Question: I am interested in saving a two dimensional matrix into a group of three arrays into a txt file.
Specifically, I want to be able to save '(u[0,:], u[1,:], u[2,:])' as array0.txt '(u[1,:], u[2,:], u[3,:])' as array1.txt and '(u[2,:], u[3,:], u[4,:])' as array2.txt and so on.
However, I am having problem with 2 issues.
1. I do not know exactly how to go about creating this saving loop
2. When I save three rows into a txt file, the elements of my arrays are not saved into three row lines, but they are bunched up together.
Here is my code, and thank you:
'''
import numpy as np
import matplotlib.pyplot as plt
import matplotlib.animation as animation
dx=0.06 #space incrementB
dt=0.03 #time increment # Make sure time increment
# is smaller than space increment
tmin=0.0 # initial time
tmax=50.0 # simulate until
xmin=-100.0 # left bound
xmax=100.0 # right bound...assume packet
# never reaches boundary
c = 1.0 # speed of sound
rsq=(c*dt/dx)**2 #appears in finite diff sol for damped and linear damped
k = 10
w = 1/(1+ k*dt) #appears in finite diff sol for linear damped
amplitude = 10
nx = int((xmax-xmin)/dx) + 1 #number of points on x grid
nt = int((tmax-tmin)/dt) + 2 #number of points on t grid
u = np.zeros((nt,nx)) #solution to WE
def init_fn(x):
val = amplitude*(np.exp(-(x**2)/25))
# If you decrease the amplitude by 10, the total PE
# decreases by 100 #Big potential amp = 1, 2 mag small amp=1/10
if val<.0001:
return 0.0
else:
return val
for a in range(0,nx):
u[0,a]=init_fn(xmin+a*dx)
u[1,a]=u[0,a]
#simulate dynamics
for t in range(1,nt-1):
for a in range(1,nx-1):
u[t+1,a] = 2*(1-rsq)*w*u[t,a]+ u[t-1,a]*w*(k*dt-1) +rsq*(u[t,a-1]+u[t,a+1])*w
np.savetxt('array0.txt', (u[0,:],u[1,:],u[2,:0]),
delimiter=' ', fmt='%.2e' ) # X is an array
f1 = open('array0.txt', 'r')
print f1
for line in f1.readlines():
print line,
'''
Here is my output of array0.txt:
'
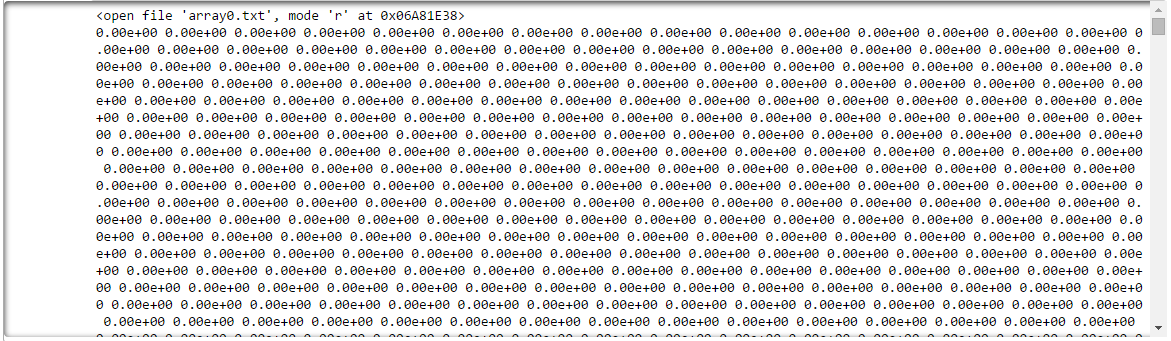
Answer: You should be able to access all groups of 3 consecutive rows of your 'u' as follows:
'''
for row1, row2, row3 in zip(u[0::,:],u[1::,:],u[2::,:]):
print(row1, row2, row3)
print("
")
# or write them to one file, or files.
'''
Quick test:
'''
u = np.array([[1,2,3,4,5], [5,6,7,8,9], [10,11,12,13,14], [13,23,33,43,53], [54,64,74,84,94], [105,115,125,135,145]] )
for row1, row2, row3 in zip(u[0::,:],u[1::,:],u[2::,:]):
print(row1, row2, row3)
print("
")
'''
Gives:
'''
[1 2 3 4 5] [5 6 7 8 9] [10 11 12 13 14]
[5 6 7 8 9] [10 11 12 13 14] [13 23 33 43 53]
[10 11 12 13 14] [13 23 33 43 53] [54 64 74 84 94]
[13 23 33 43 53] [54 64 74 84 94] [105 115 125 135 145]
'''
To save the rows in separate files for each loop, you can use:
'''
idx = 0;
for row1, row2, row3 in zip(u[0::,:],u[1::,:],u[2::,:]):
print(row1, row2, row3)
np.savetxt('array{:03d}.txt'.format(idx),
(row1, row2, row3),
delimiter=' ', fmt='%.2e')
idx = idx + 1
'''